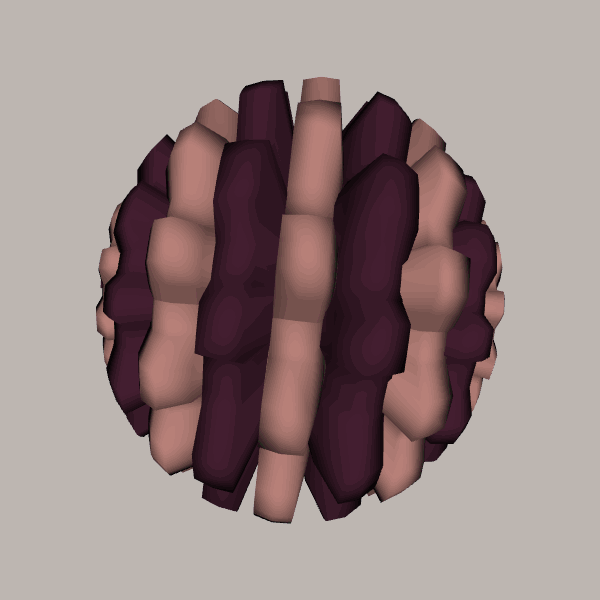
Background: light